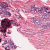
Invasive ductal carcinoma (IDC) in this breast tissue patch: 0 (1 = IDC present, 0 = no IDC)